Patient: sex M, age 60
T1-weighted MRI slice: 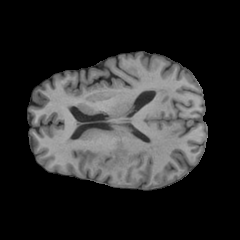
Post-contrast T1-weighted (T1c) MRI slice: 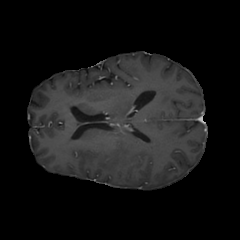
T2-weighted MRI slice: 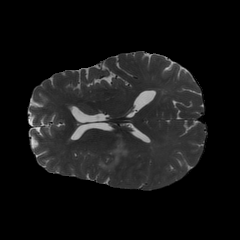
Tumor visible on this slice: yes
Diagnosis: Glioblastoma, IDH-wildtype
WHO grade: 4